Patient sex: M
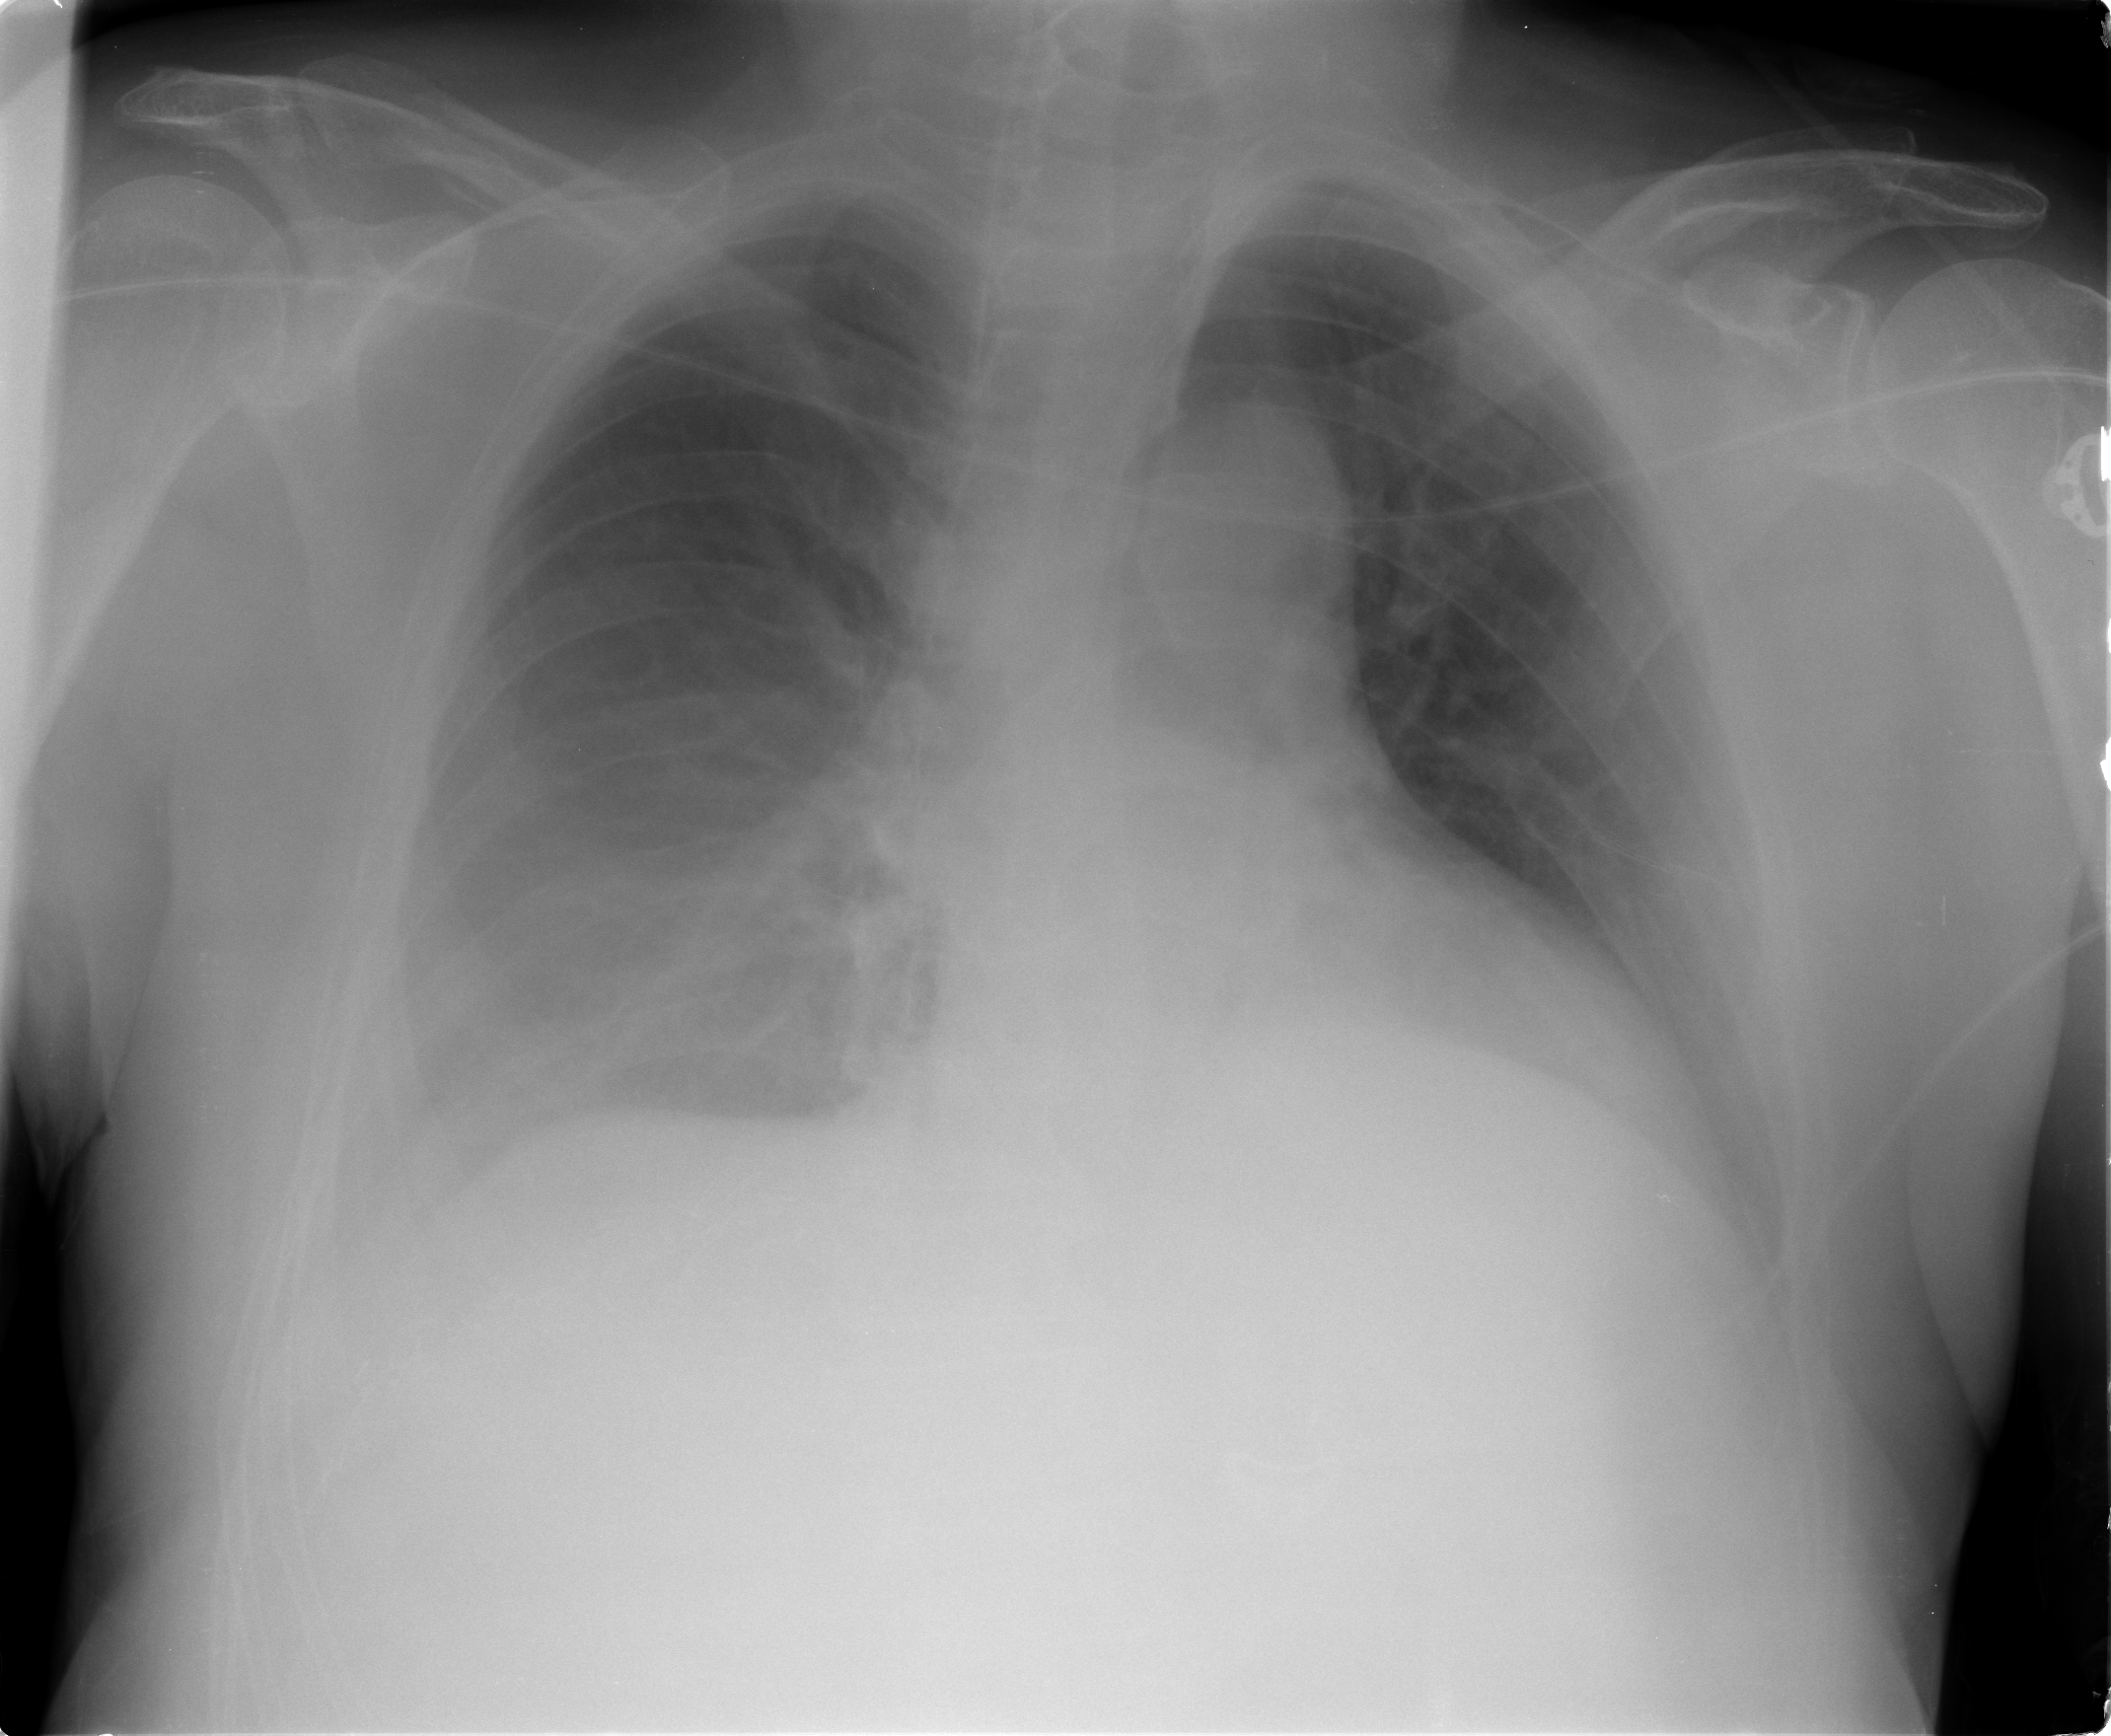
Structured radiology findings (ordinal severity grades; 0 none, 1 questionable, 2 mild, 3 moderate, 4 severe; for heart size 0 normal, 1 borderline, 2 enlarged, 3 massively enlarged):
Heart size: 2
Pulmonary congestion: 2
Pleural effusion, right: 2
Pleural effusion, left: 2
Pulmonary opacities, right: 0
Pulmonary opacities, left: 0
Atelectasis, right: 2
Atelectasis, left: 2